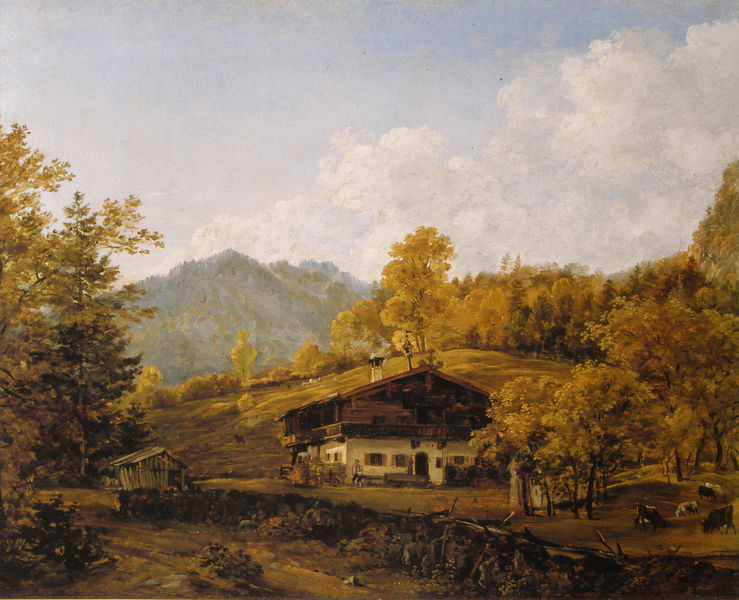
Titel: Bergbauernhof in herbstlicher Morgensonne
Künstler: Johann Georg von Dillis
Institution: (Privatbesitz)
Schlagwörter: baum, berg, blau, blätter, gemälde, himmel, laub, mann, schatten, weiß, wolken, bäume, gelb, grün, landschaft, ocker, äste, abend, braun, fenster, grau, hintergrund, holz, licht, schwarz, straße, tür, dach, gebäude, gras, haus, rasen, rot, tier, tiere, weg, wiese, wolke, zaun, beige, malerei, stein, steine, ast, erde, feld, felder, häuser, hügel, kalt, kühe, natur, vieh, weide, busch, büsche, hütte, rauch, sonne, wiesen, boden, realismus, pflanzen, tal, wald, anhöhe, fensterläden, kamin, schornstein, schuppen, bewölkt, deutschland, balkon, ruhe, fassade, naturalismus, ernte, berge, fels, gebirge, gipfel, hang, dorf, giebel, mauer, herde, kuh, landschaftsmalerei, alm, berglandschaft, bauernhof, herbst, hof, idylle, amerika, van gogh, bank, tannen, balcony, blue, oil, people, red, white, bench, black, country, gold, golden, green, old, painting, sitting, windows, yellow, realistisch, oil painting, brown, menschenleer, bauer, eingang, fensterladen, rinder, scheune, weiden, bayern, heimat, wandern, alpen, idyllisch, wälder, tanne, landschaftsbild, wood, smoke, hügelig, ländlich, holzhütte, landhaus, cloud, clouds, life, man, sky, tree, laubbäume, building, field, hill, hills, house, landscape, mountain, mountains, nature, orange, peasant, bauernhaus, stall, alps, roof, summer, sun, trees, village, graben, esse, autumn, forest, grass, bushes, exterior, path, plants, road, way, westen, schafe, hirte, schäfer, color, impressionism, austria, realism, realist, animals, romantic, fall, heidi, natürlich, turner, sujet, door, scene, fence, meadow, pasture, peach, bäuerlich, person, rural, valley, alp, leaves, pastoral, cart, kuhherde, himmer, pants, constable, switzerland, hut, schwarzwald, animal, american, bush, cabin, cattle, cow, cows, farm, farmer, horse, shack, cottage, impressionist, hausbank, fields, canvas, sheep, chimney, peace, livestock, blockhütte, bergbauer, senner, flock, grazing, herd, contrast, romantik, almhütte, viehherde, worker, bow, berger, rausch, barn, bauernmalerei, aun, weolken, hay, neunzehntes jahrhundert, woods, countryside, inn, poo, farming, alpine, idyllic, provincial, route, nice, scenery, arbeit, ausblick, bauern, berghaus, hügel geld, szene, almöhi, swiss, shed, wooden house, warm, crops, chalet, green'red, coes, loghouse, yard, farmhouse, 1900, switerland, rousseau, rustic, automne, yelloe, scenic, ranch, romanticist, maple, lodge, foresty, scheune#, automn, mustard, pitoresque, charriot, yellows, shet, white house, idilic, ölgemälde, mountais, wooden shack, kattle, chiminey, bauernhütte ölgemälde, weathervane, farmstead